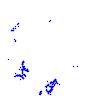
Particle: proton